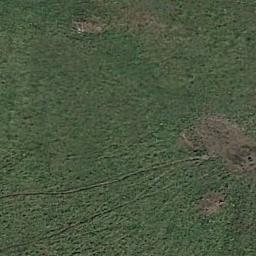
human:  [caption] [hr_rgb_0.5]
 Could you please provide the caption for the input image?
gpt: There is no grass in some parts of the meadow .

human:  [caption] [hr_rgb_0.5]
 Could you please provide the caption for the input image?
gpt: A large lush green meadow covered with green grass .

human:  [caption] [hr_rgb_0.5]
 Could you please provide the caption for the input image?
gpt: This meadow has dense grasses and parts of the meadow are relatively sparse .

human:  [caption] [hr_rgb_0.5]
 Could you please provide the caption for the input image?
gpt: It is a meadow not mowed where grass grows pretty long .

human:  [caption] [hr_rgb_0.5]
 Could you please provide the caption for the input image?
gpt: There are some bare land on the green meadow .